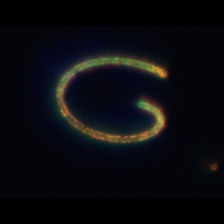
Taxon: Leptocylindrus
Group: Diatoms